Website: walmart
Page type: payment
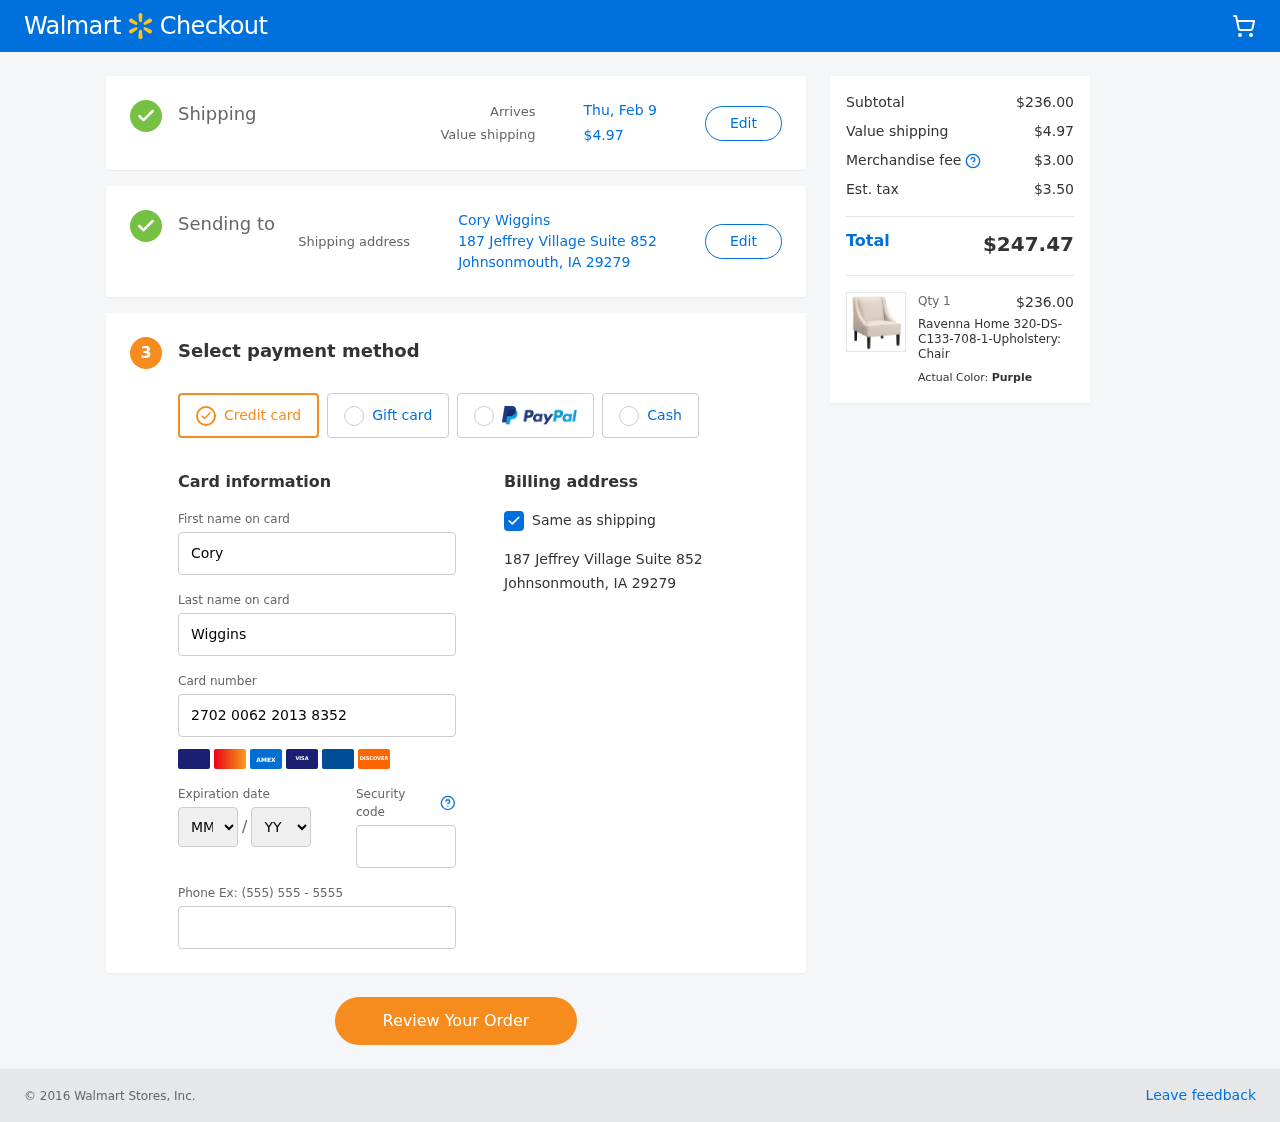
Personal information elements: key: PII_CARD_EXPIRY_MONTH
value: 08
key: PII_CARD_EXPIRY_YEAR
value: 30
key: PII_CITY_STATE_ZIP
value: Johnsonmouth, IA 29279
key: PII_FULLNAME
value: Cory Wiggins
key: PII_STREET
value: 187 Jeffrey Village Suite 852
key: PII_FIRSTNAME
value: Cory
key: PII_LASTNAME
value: Wiggins
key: PII_CARD_NUMBER
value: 2702 0062 2013 8352
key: PII_CARD_CVV
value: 766
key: PII_PHONE
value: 6639975685
Product elements: key: PRODUCT1_NAME
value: Ravenna Home 320-DS-C133-708-1-Upholstery: Chair
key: PRODUCT1_PRICE
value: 236
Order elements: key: ORDER_DELIVERY_DATE
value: Thu, Feb 9
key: ORDER_SHIPPING_COST
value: $4.97
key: ORDER_SUBTOTAL
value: $236.00
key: ORDER_MERCHANDISE_FEE
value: $3.00
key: ORDER_TAX
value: $3.50
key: ORDER_TOTAL
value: $247.47
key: ORDER_NUM_ITEMS
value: Qty 1